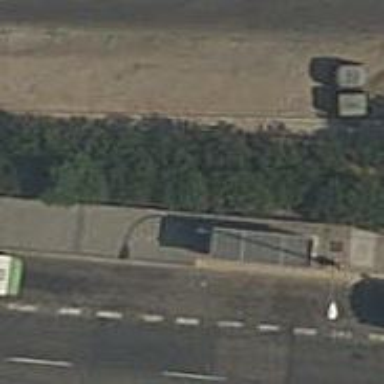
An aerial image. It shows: Bus stop with shelter. It is platform for public transport.